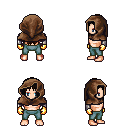
a pixel art fantasy rpg character, male body template, human, light skin, steel arm armor, teal pants, brown unkempt hairstyle, cloth hood, gold gloves, four views (front, back, left, right), 2x2 character sprite sheet, small pixel art, hard edges, no anti-aliasing